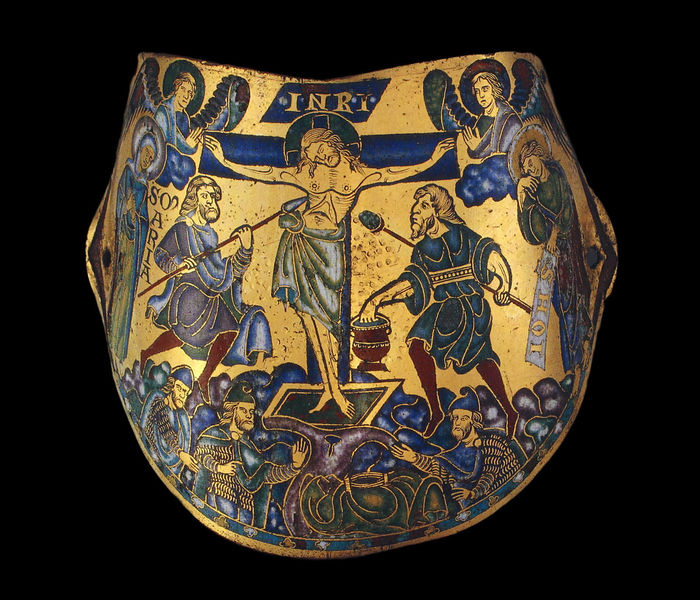
Titel: Kreuzigung
Institution: Nürnberg, Germanisches Nationalmuseum
Schlagwörter: blau, flügel, gott, himmel, wolken, grün, männer, schwarz, rot, tuch, wolke, bart, hemd, bild, gold, engel, schrift, lila, lanze, soldaten, tafel, metall, schild, mond, lendentuch, kreuz, soldat, rüstung, altar, einlegearbeit, heiligenschein, christus, jesus, kreuzigung, heilige, speer, heilig, maria, gekreuzigt, legionär, email, christentum, kessel, heiligenbild, schirft, spieß, aura, inri, emaille, legionäre, marua, soldt, lednentuhc